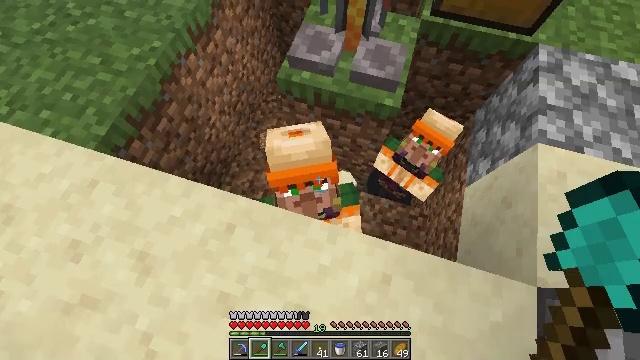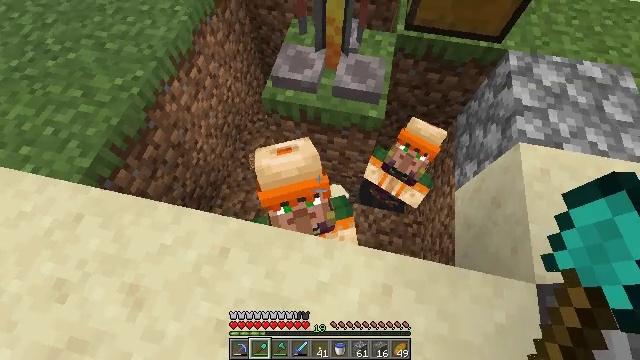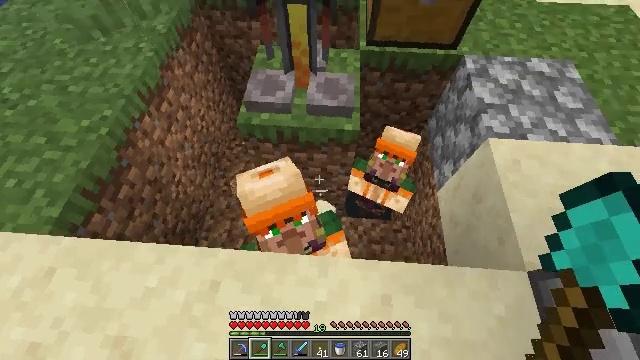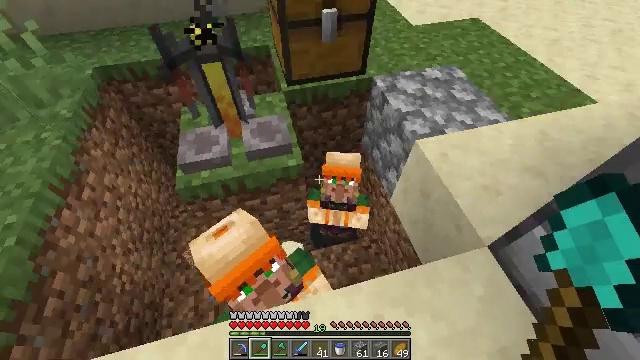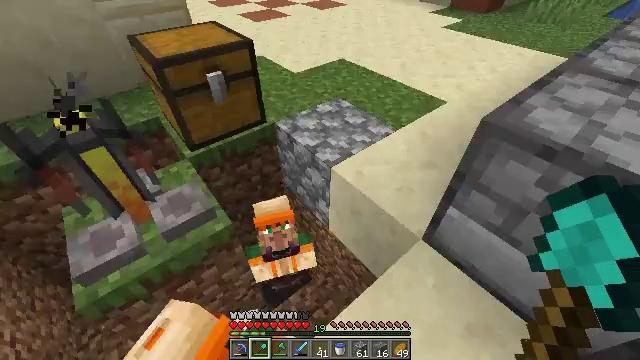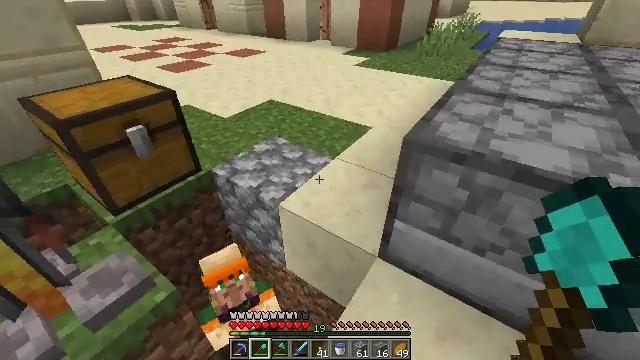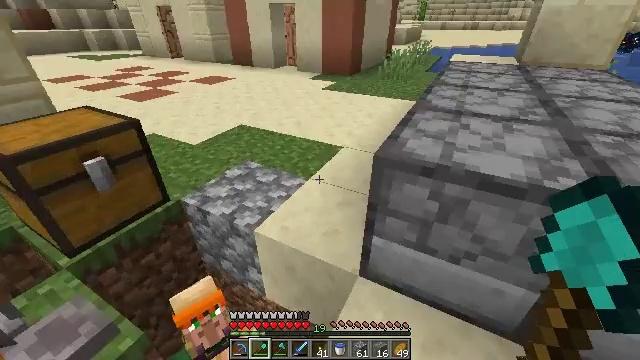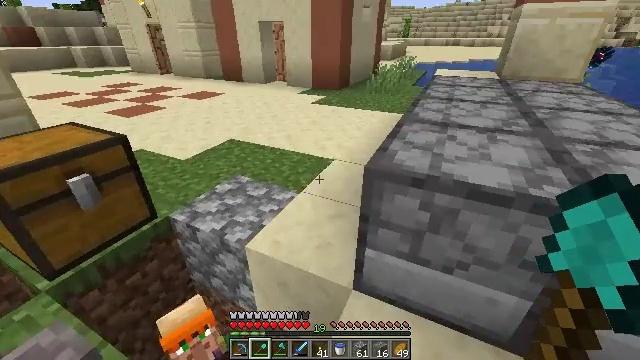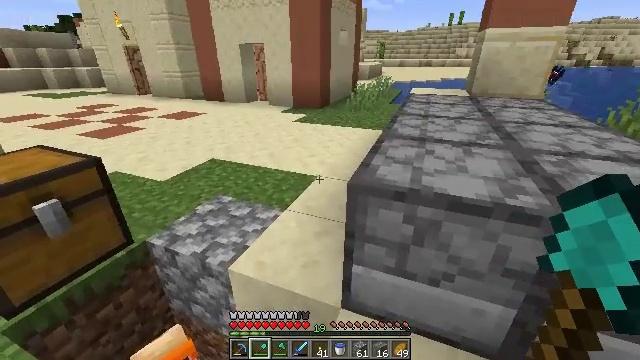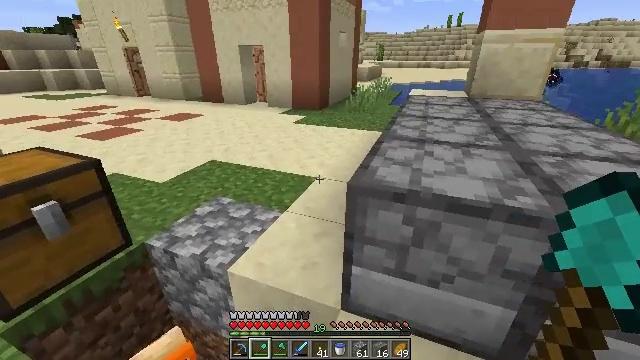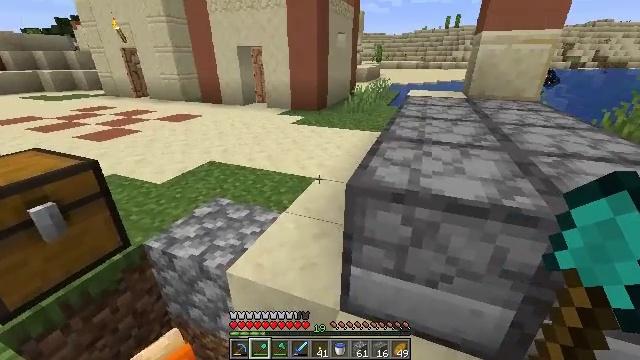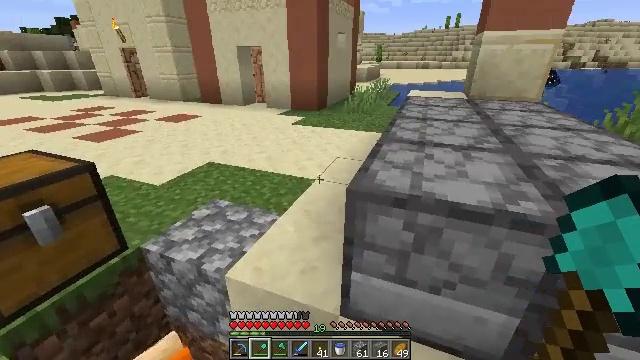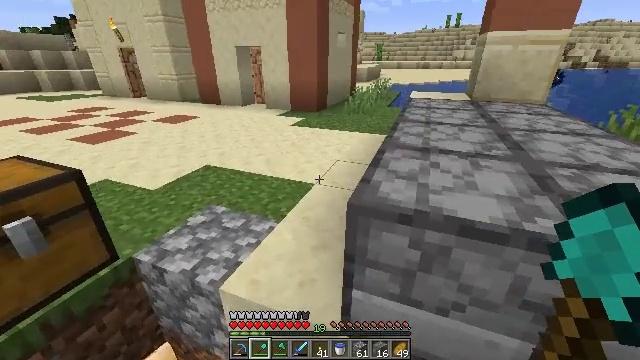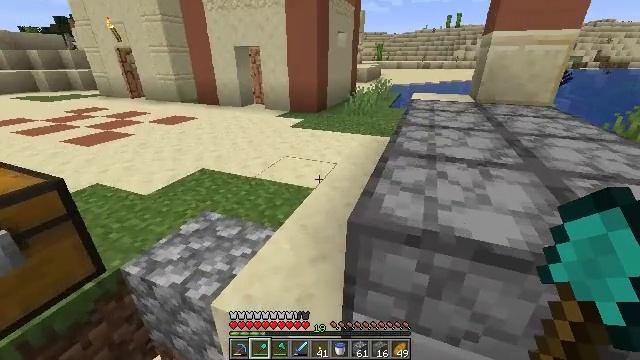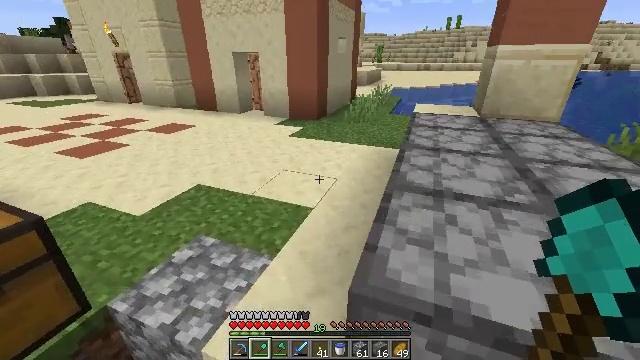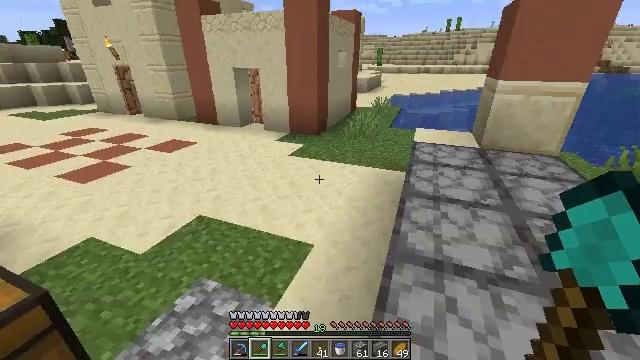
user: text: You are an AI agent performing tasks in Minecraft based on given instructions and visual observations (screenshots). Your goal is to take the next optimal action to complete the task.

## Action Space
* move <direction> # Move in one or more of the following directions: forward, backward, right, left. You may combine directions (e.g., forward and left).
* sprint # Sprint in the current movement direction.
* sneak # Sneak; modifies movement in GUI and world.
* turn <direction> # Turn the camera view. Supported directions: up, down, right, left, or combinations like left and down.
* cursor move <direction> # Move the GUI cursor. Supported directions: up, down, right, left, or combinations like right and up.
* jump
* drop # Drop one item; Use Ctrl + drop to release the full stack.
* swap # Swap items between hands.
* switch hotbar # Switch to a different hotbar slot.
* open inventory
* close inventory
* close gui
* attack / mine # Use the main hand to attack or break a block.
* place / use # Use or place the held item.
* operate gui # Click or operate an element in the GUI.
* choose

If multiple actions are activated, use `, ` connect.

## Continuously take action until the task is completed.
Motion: motion action
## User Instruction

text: Get an ender eye by combining ender pearl and blaze powder in the crafting table.
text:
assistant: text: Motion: turn right and up
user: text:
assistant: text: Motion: turn right and up
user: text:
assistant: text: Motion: turn right and up
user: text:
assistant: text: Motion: turn right and up
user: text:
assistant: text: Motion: turn right and up
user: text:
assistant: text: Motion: turn right and up
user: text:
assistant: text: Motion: turn right and up
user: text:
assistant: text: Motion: turn right and up
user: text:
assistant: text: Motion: no_op
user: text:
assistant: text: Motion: no_op
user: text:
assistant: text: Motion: move forward
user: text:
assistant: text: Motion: move forward
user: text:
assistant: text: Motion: move forward
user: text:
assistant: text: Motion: move forward, jump
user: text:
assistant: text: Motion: move forward, jump
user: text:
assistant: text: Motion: move forward and move right, jump
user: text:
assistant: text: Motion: move forward and move right, turn left and down, jump
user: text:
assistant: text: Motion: move forward and move right, turn left and down, jump
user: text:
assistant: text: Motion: move forward and move right, turn left and down, jump
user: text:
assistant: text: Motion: move forward and move right, turn left and down
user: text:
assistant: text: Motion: move forward and move right, turn left
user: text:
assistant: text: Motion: move forward and move right, turn left
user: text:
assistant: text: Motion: move forward and move right, turn left
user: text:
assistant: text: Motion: move forward and move right, turn left
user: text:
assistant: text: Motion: move forward and move right, turn left
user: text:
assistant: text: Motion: move forward and move right, turn left
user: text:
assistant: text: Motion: move forward and move right, turn left
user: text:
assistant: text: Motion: move forward and move right, turn left
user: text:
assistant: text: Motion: move forward and move right, turn left
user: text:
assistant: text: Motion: move forward and move right, turn left